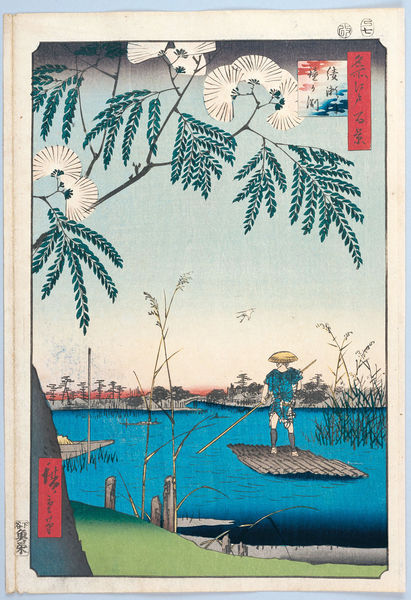
Titel: 100 berühmte Ansichten von Edo
Künstler: Utagawa Hiroshige
Schlagwörter: baum, blau, blätter, himmel, laub, mann, meer, vogel, wasser, bäume, fluss, grün, sand, see, ufer, blumen, bunt, hell, hintergrund, holz, hut, weiss, zeichnung, blüten, gras, rot, wiese, fächer, malerei, rahmen, bild, häuser, schilf, sonne, boot, farbig, holzschnitt, japan, schrift, stab, flagge, steg, strohhut, rudern, japanisch, rit, buch, zweig, hinten, asien, druck, asiatisch, china, floss, bambus, palmen, fähre, stange, farbholzschnitt, rpt, bätter, ostasiatisch, dch, böai, stag, gr+